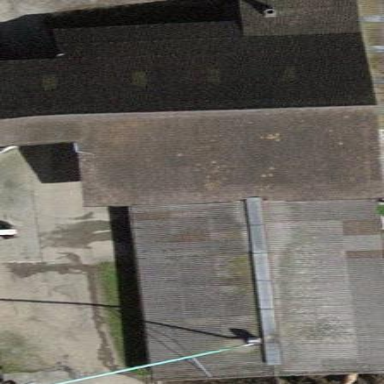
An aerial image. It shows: Farm auxiliary building.